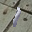
Label: 1